Field crop: maize
Growth stage: 2
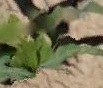
Species: maize